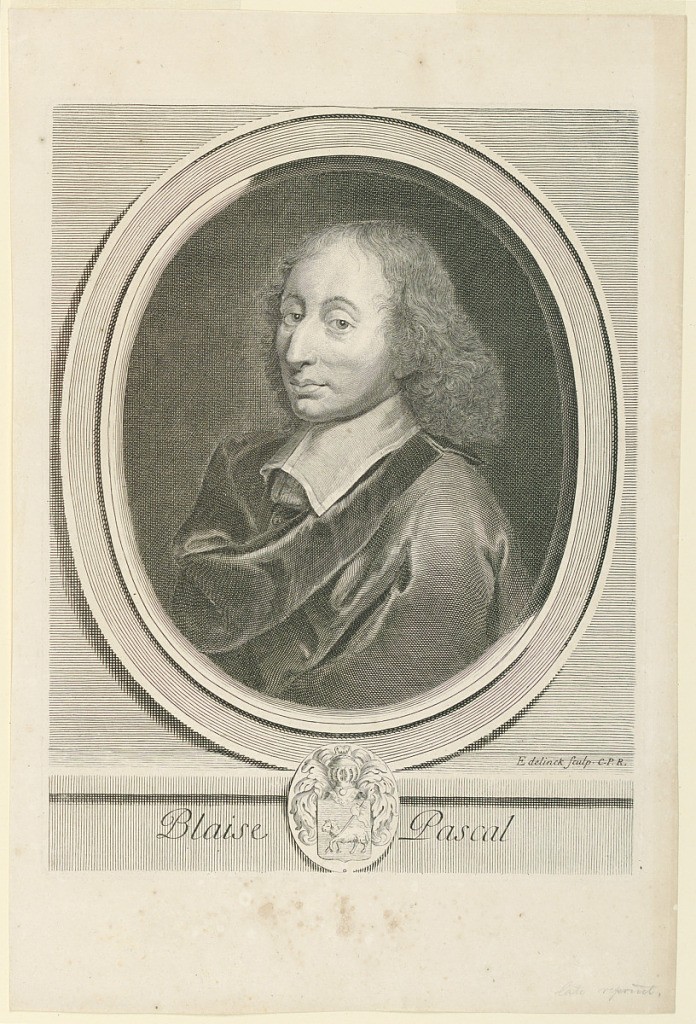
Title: Portrait of Blaise Pascal (1623-1662)
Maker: Gerard Edelinck, Flemish, active in France, 1640/41 - 1707
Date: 1696-1700
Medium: Engraving on paper
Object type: Print
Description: Bust length portrait in three-quarter view toward left. The sitter has his coat wrapped around him. In an oval frame with coat-of-arms in lower part. The frame stands on an inscribed moulding.